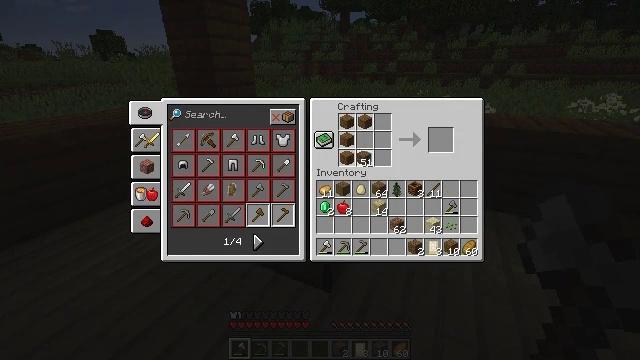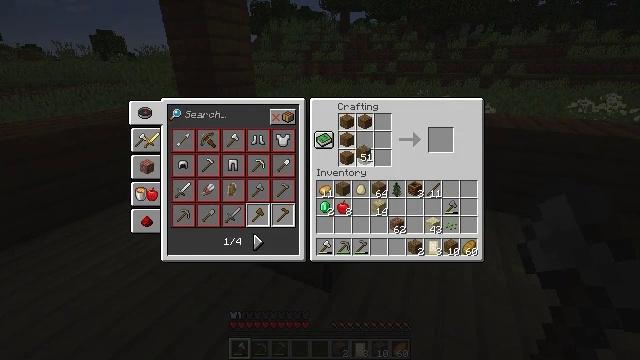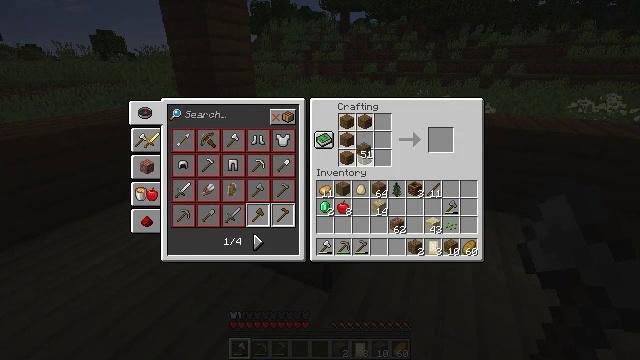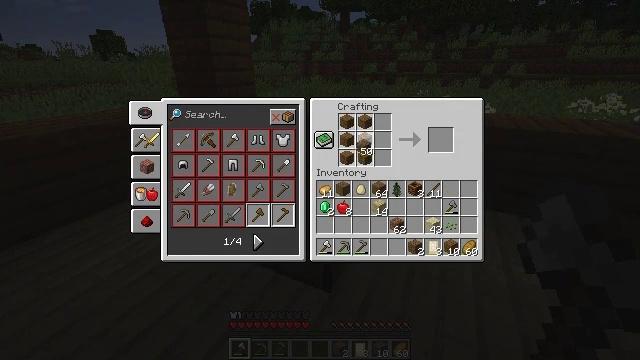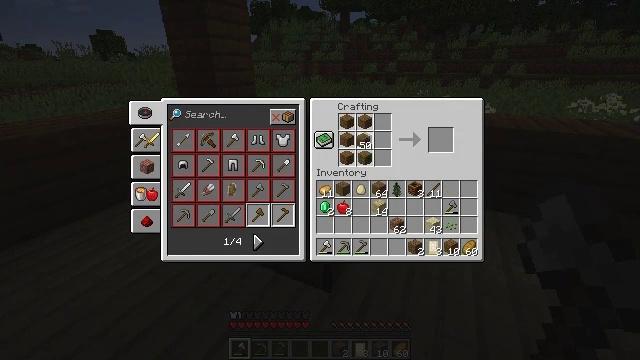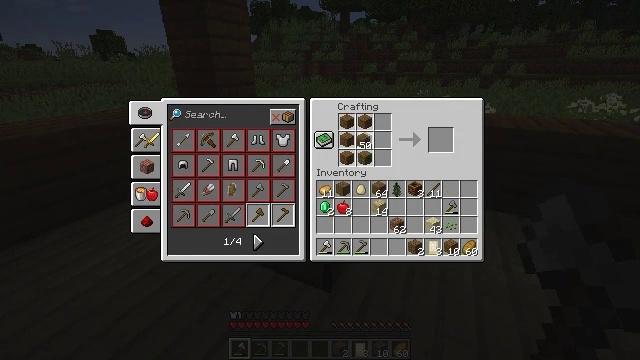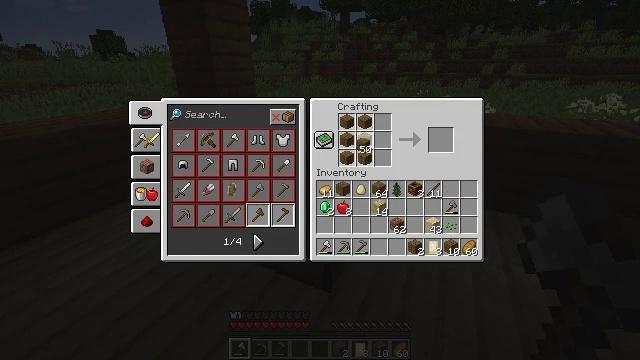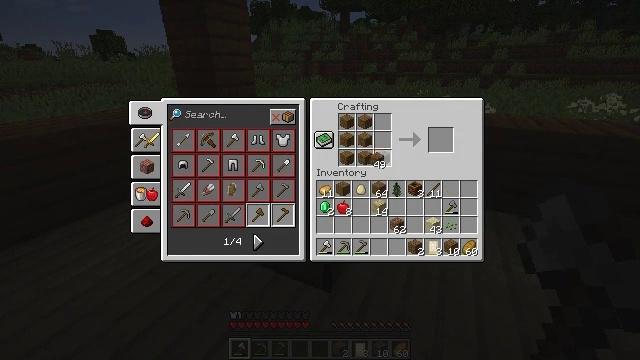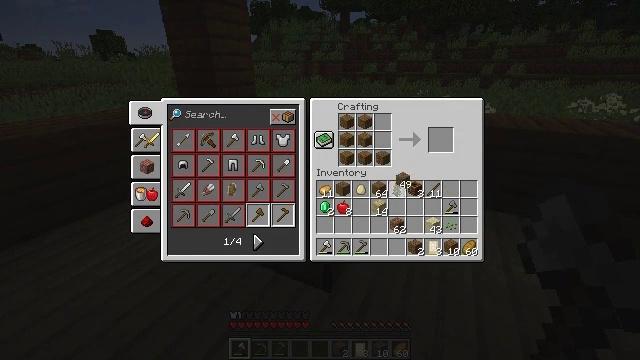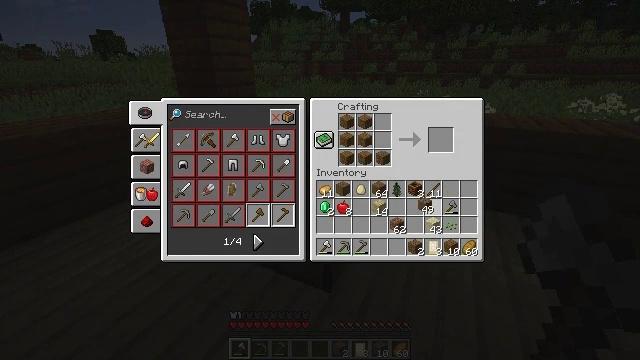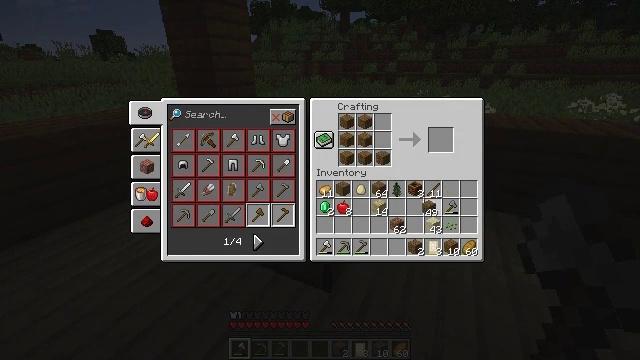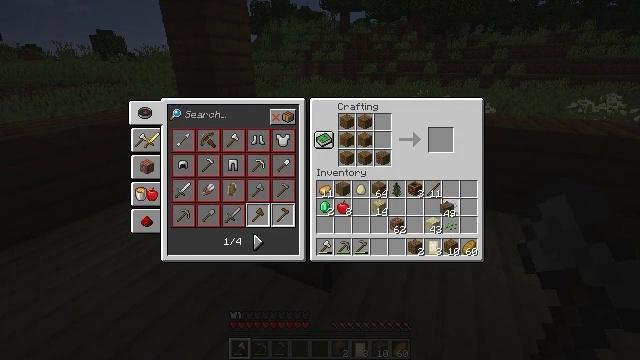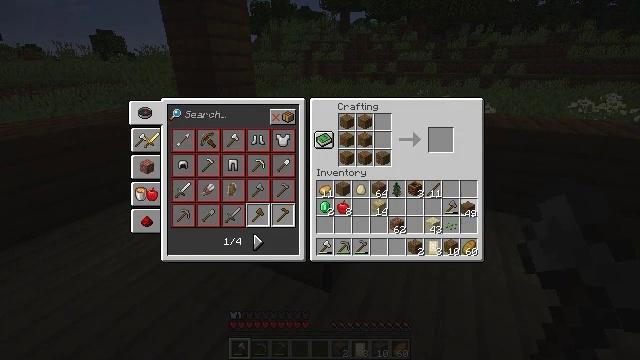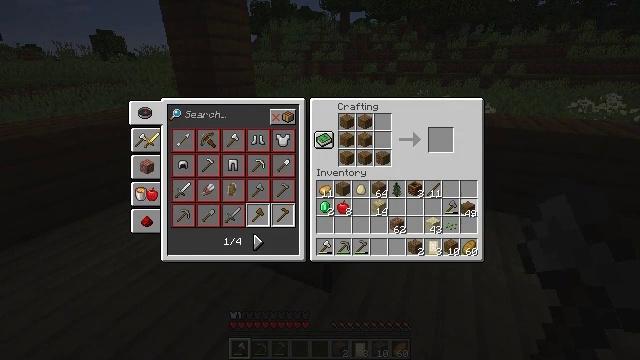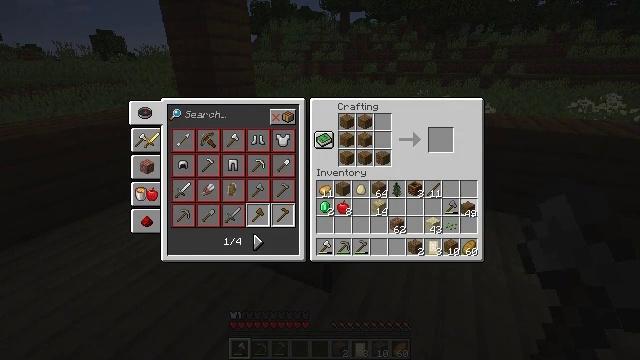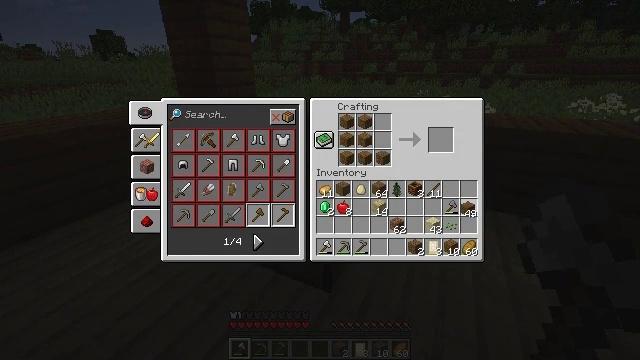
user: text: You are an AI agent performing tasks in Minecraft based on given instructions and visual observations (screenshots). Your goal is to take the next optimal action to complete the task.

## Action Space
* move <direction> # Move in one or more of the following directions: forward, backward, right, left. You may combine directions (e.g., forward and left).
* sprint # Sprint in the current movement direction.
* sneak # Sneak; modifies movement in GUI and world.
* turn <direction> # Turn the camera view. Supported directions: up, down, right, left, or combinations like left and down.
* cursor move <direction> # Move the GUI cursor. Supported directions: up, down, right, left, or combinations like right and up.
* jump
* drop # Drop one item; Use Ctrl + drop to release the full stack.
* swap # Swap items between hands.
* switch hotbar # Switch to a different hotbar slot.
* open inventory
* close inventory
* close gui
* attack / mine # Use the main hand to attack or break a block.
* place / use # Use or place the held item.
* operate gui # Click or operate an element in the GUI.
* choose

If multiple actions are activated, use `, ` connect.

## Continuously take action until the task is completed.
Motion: motion action
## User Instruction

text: Make a spruce door in the crafting table.
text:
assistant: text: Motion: choose
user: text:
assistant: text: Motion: choose
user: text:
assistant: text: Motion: choose
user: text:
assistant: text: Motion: choose
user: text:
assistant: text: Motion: choose
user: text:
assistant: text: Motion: choose
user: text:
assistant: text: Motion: cursor move right and down
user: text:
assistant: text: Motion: cursor move right and down
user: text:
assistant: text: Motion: cursor move right and down
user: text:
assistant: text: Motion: no_op
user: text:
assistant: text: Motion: cursor move right
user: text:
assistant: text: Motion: cursor move right
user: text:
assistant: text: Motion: no_op
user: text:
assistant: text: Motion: no_op
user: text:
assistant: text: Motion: operate gui
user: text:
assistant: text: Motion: operate gui
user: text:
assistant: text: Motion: operate gui
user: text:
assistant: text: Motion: no_op
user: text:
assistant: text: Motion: no_op
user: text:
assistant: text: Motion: cursor move up
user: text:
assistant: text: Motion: cursor move left and up
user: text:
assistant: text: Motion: cursor move left and up
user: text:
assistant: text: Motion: no_op
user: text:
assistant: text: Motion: no_op
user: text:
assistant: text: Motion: no_op
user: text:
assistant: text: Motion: cursor move down
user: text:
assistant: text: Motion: operate gui
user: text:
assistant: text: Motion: operate gui
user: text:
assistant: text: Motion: operate gui
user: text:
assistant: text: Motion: no_op